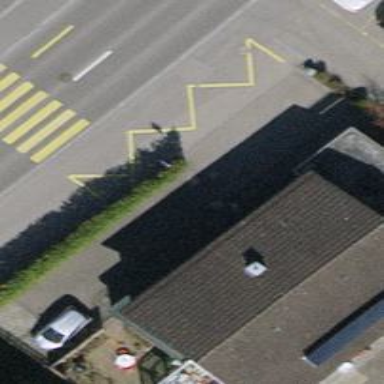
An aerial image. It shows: Bus stop with platform for public transport.